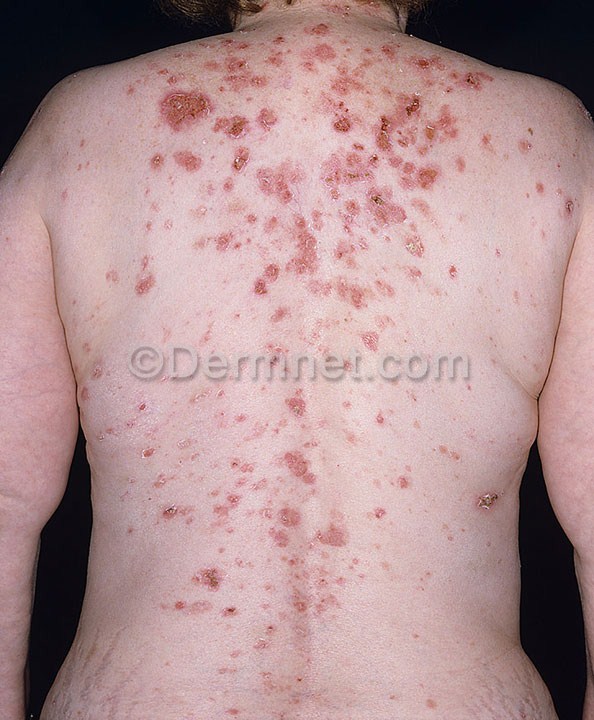
Disease: Bullous Disease Photos